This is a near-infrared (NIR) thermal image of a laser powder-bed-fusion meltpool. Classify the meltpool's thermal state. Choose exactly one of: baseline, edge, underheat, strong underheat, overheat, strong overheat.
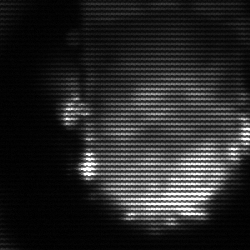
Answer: baseline